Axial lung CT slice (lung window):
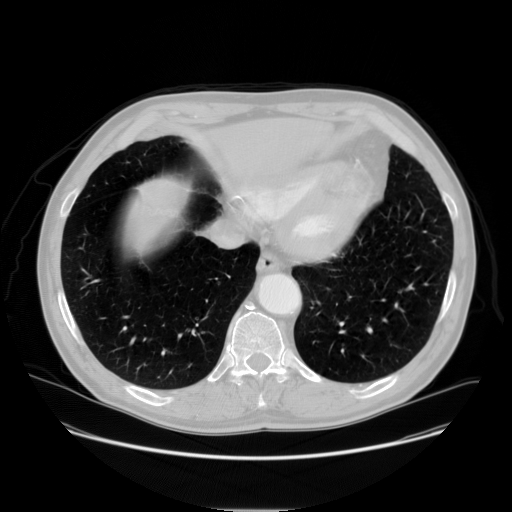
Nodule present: no